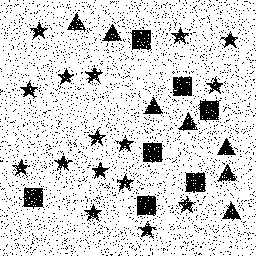
Squares: 7
Triangles: 7
Stars: 16
Total shapes: 30